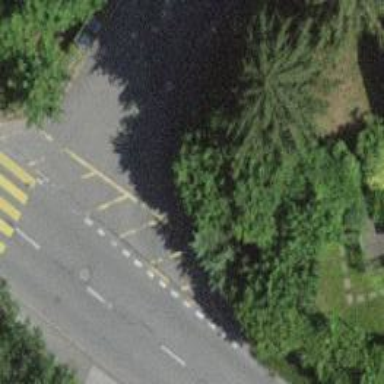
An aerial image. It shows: Kerb barrier.